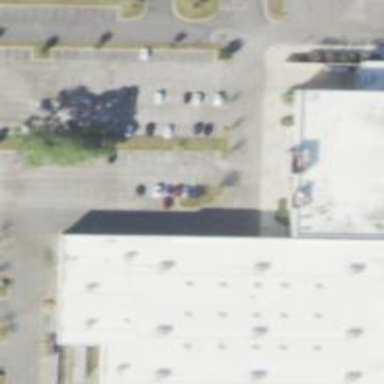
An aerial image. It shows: Parking space.